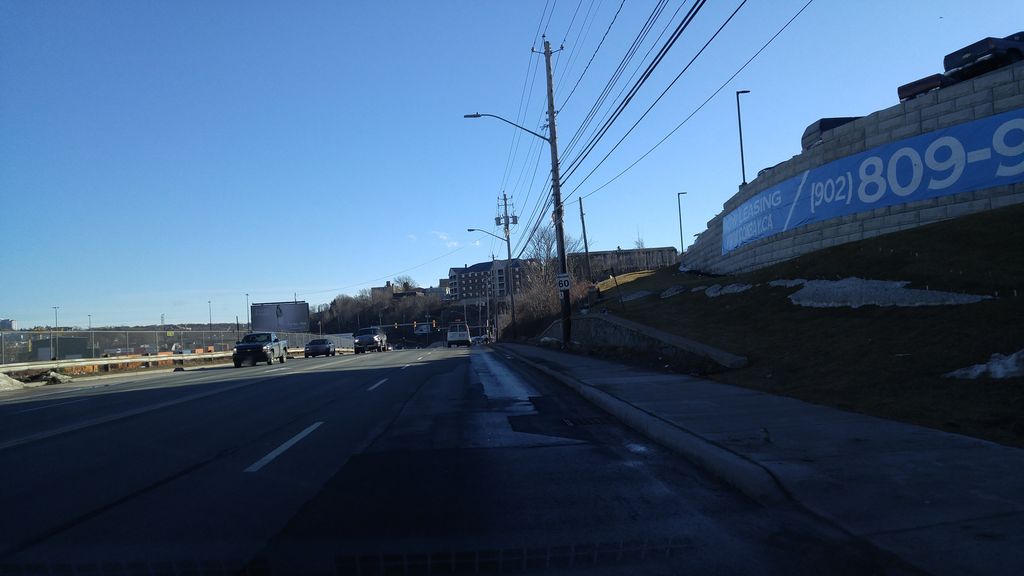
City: halifax